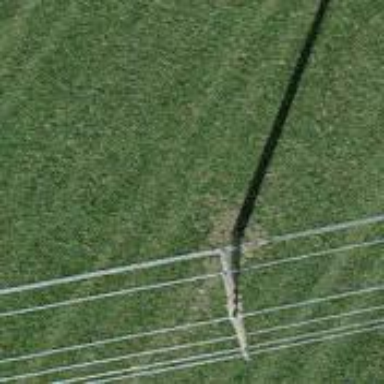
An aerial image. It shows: Power pole.